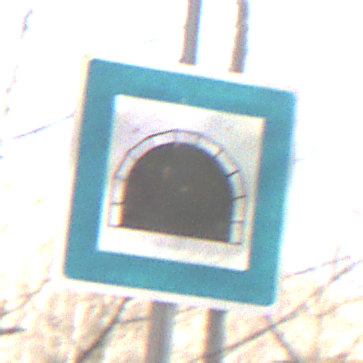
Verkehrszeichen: Tunnel
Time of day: MorningAfternoon
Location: Outdoor (Nature)
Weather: Clear
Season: Winter
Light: Natural